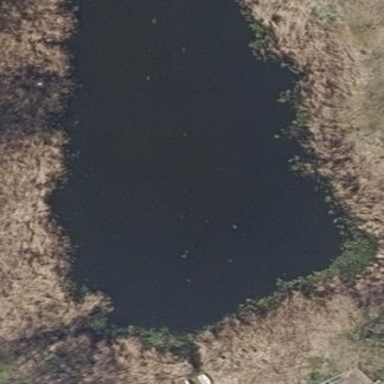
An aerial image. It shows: Peaceful pond surrounded by nature.